Aerial crown-view tile of a tropical tree (Barro Colorado Island, Panama), acquired 20250217:
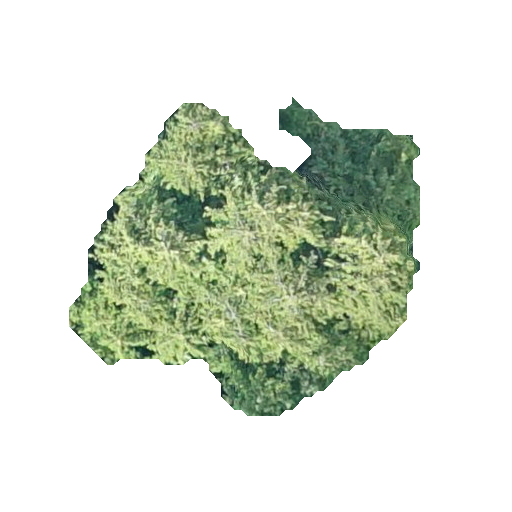
Species: Quararibea stenophylla
GBIF accepted scientific name: Quararibea stenophylla
Crown area: 110.612 m²